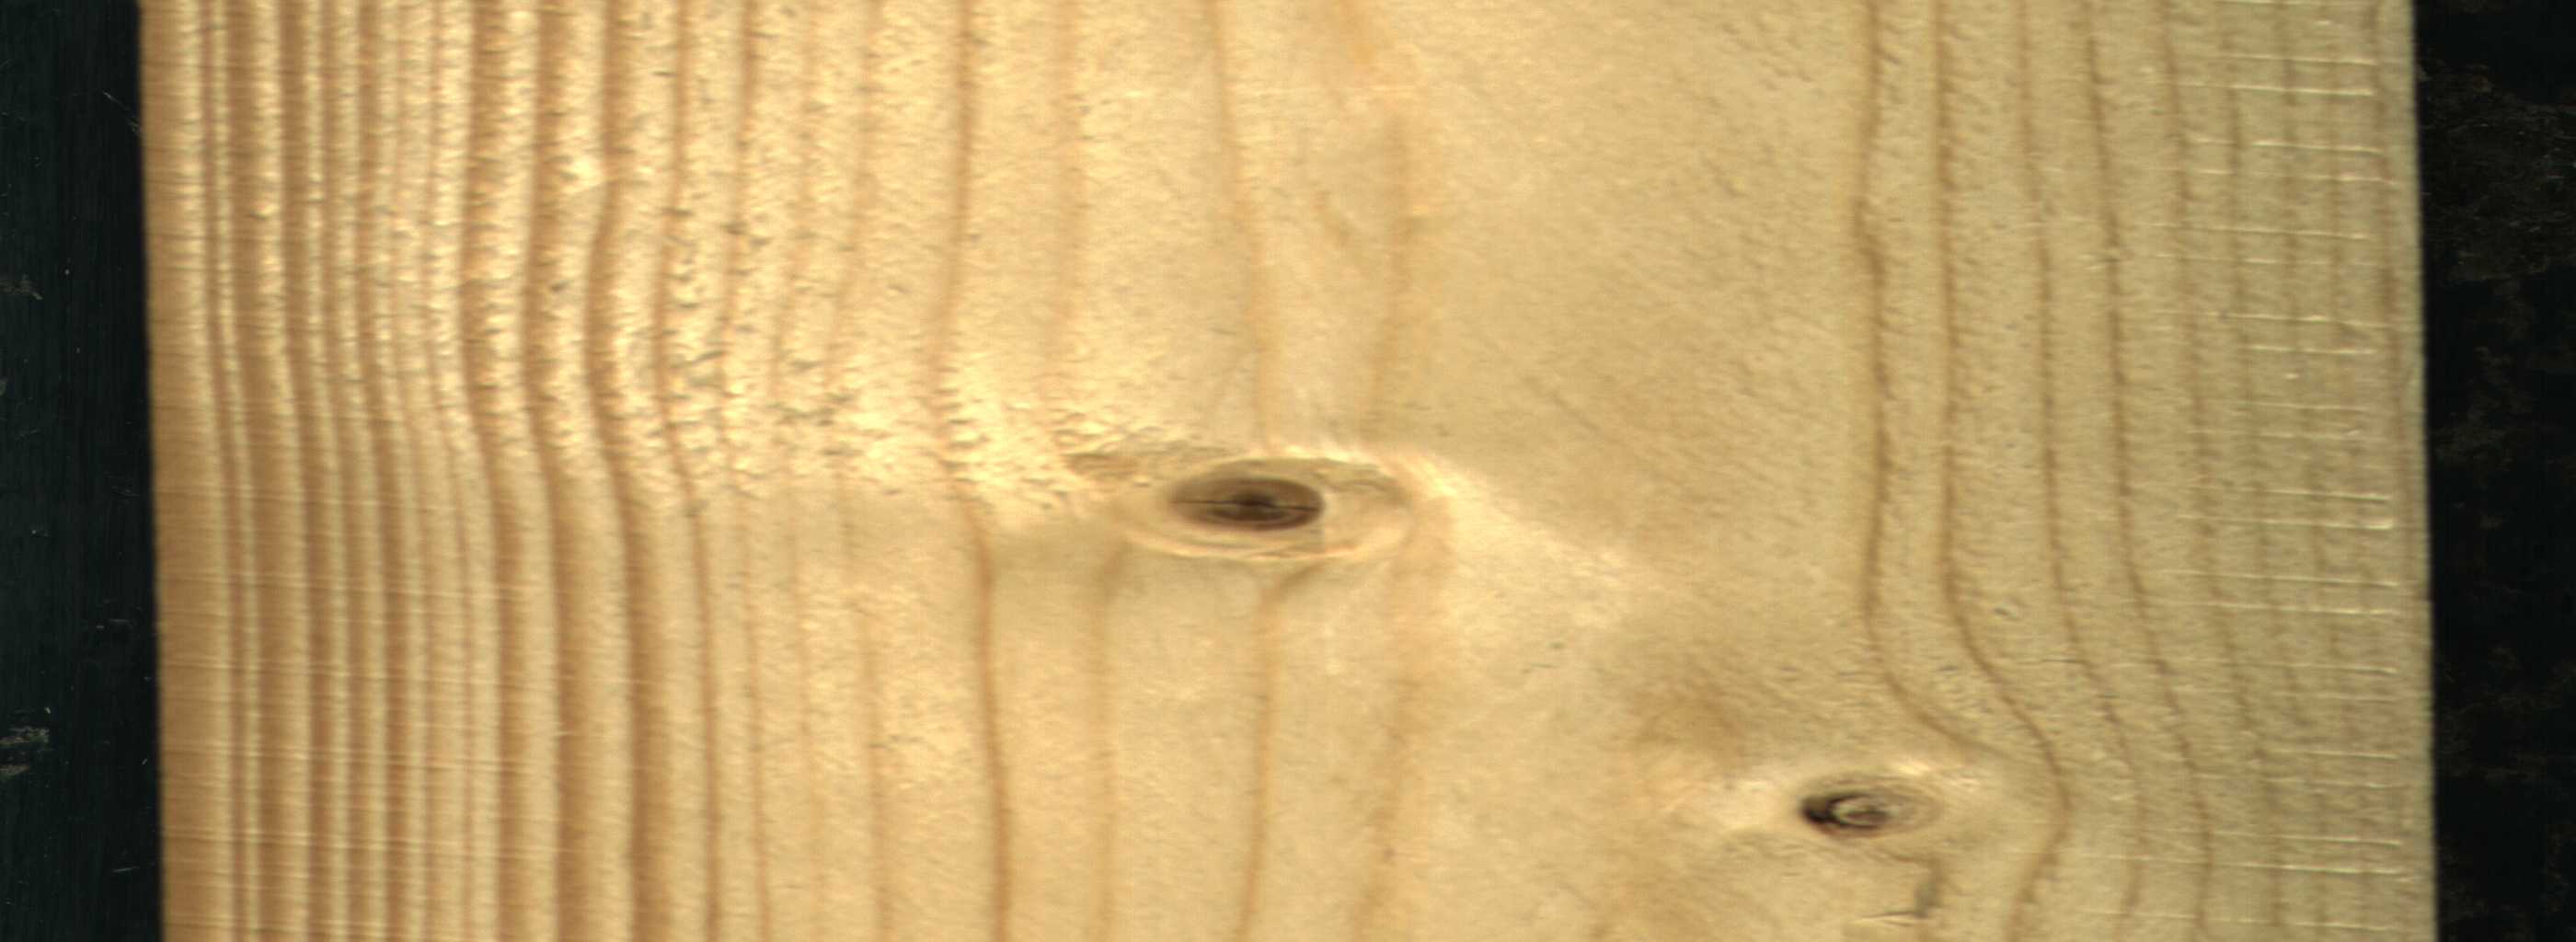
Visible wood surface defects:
Dead_Knot
Live_Knot